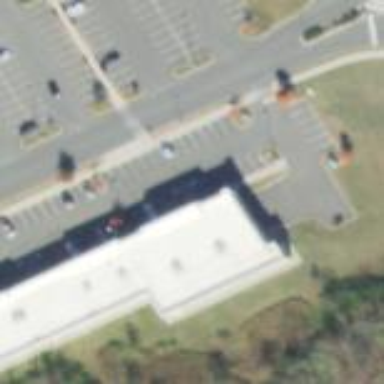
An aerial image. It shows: Retail building.